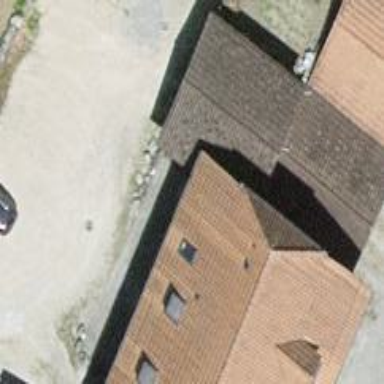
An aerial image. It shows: Garage building.